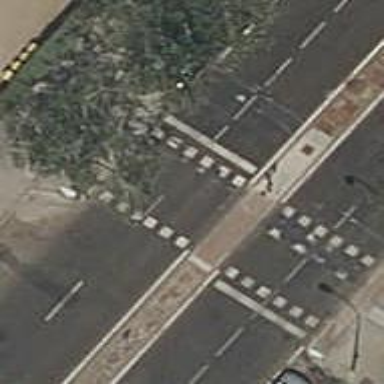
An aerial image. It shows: Road with traffic signals at the crossing.